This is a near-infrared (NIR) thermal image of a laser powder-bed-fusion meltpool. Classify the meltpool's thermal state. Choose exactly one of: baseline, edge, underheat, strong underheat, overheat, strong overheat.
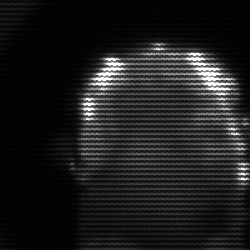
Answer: baseline